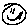
Label: smiley face